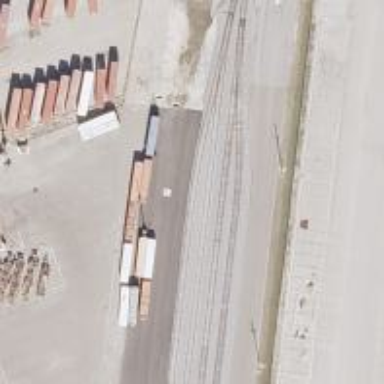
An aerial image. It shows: Railway yard used for servicing trains.